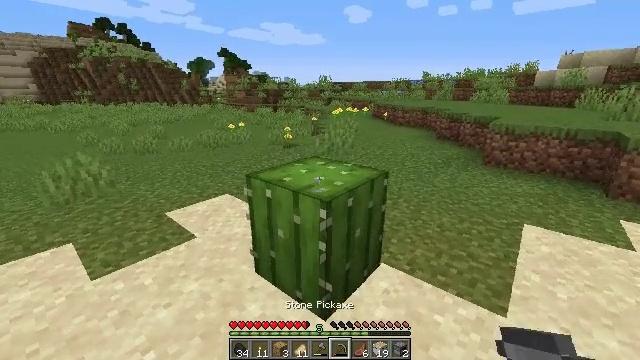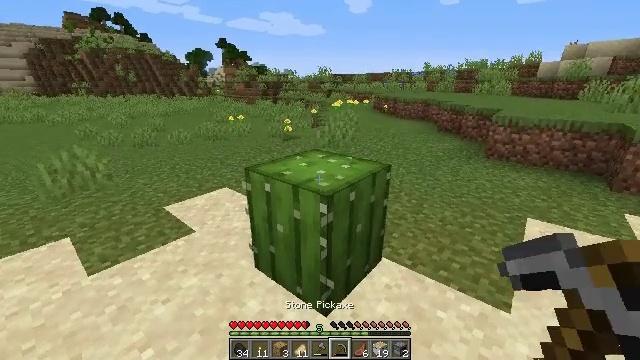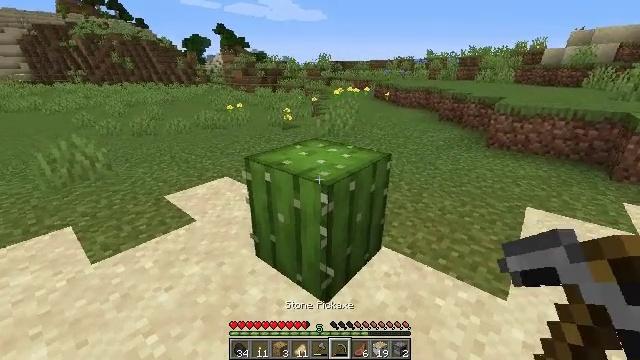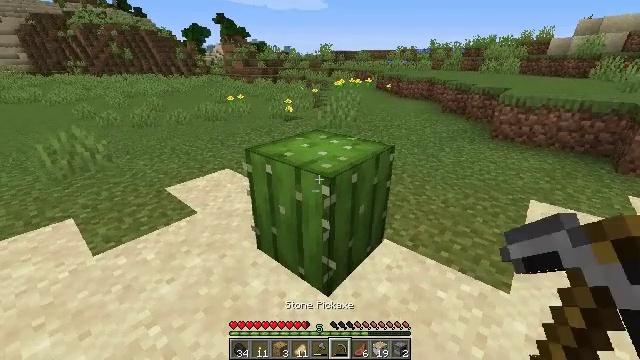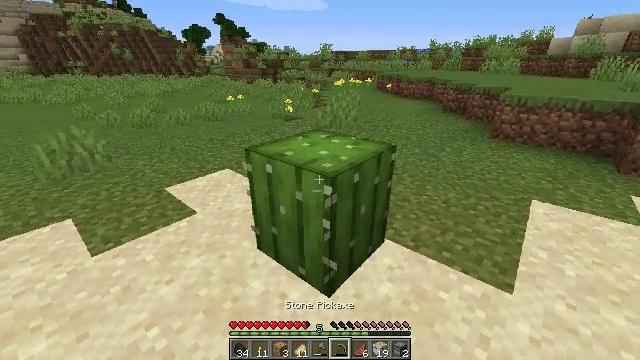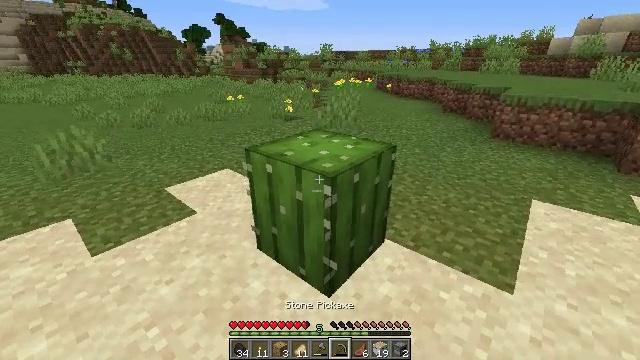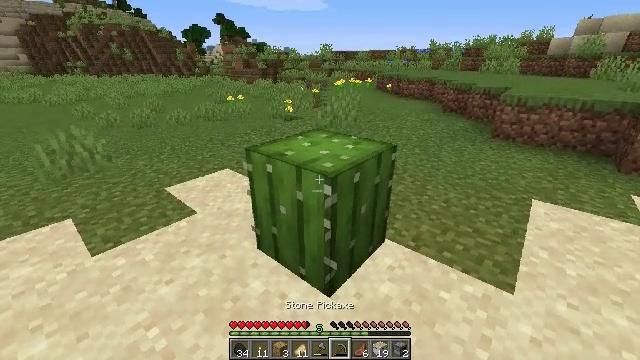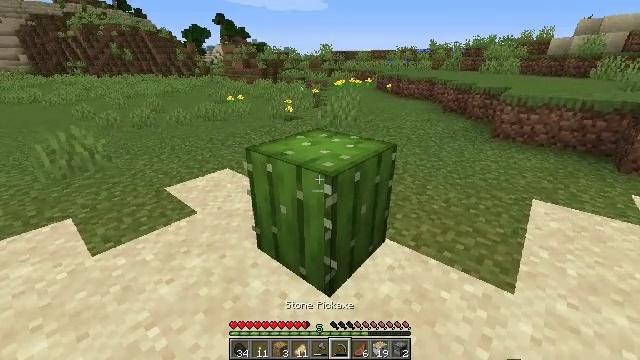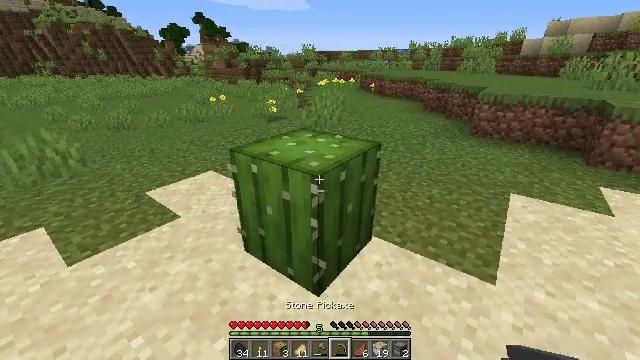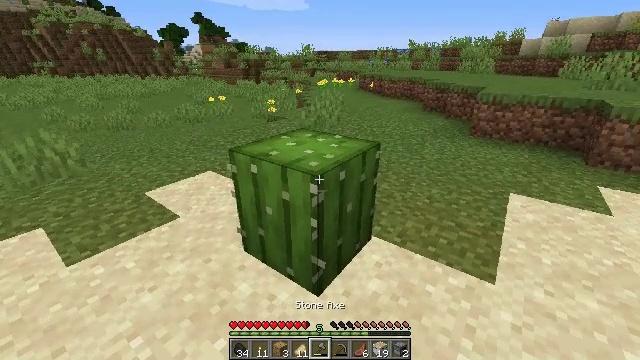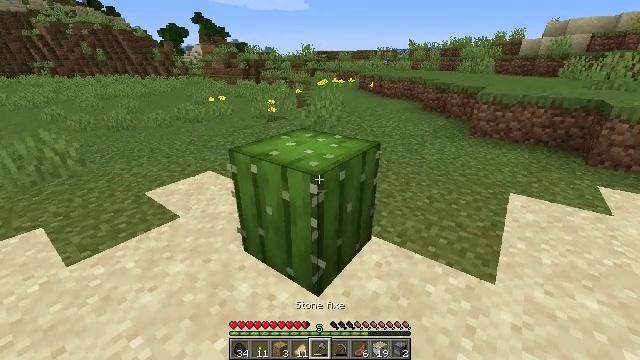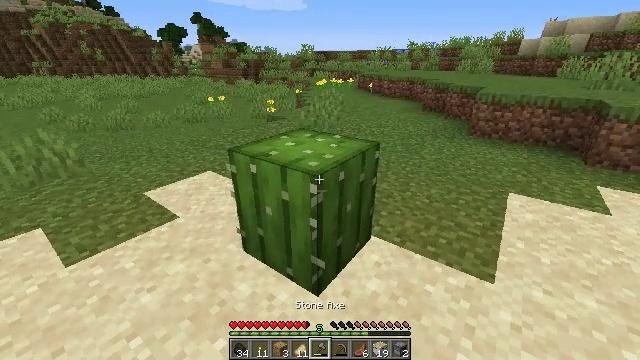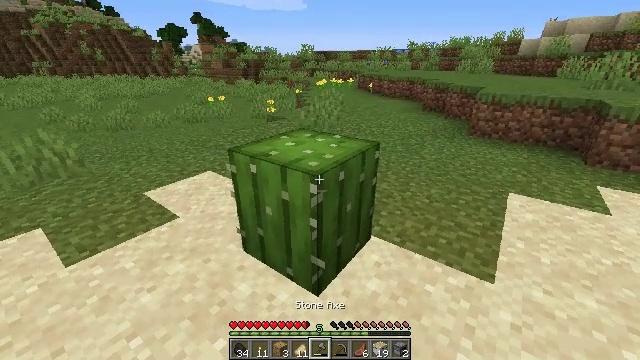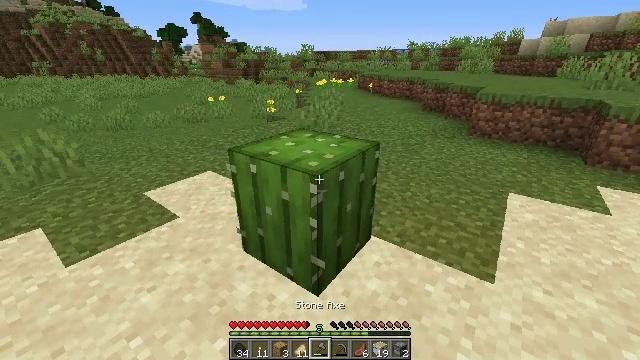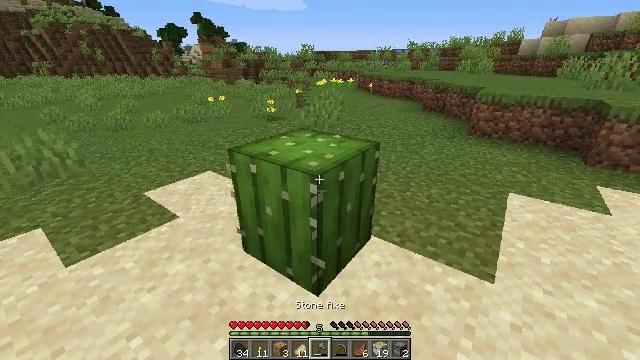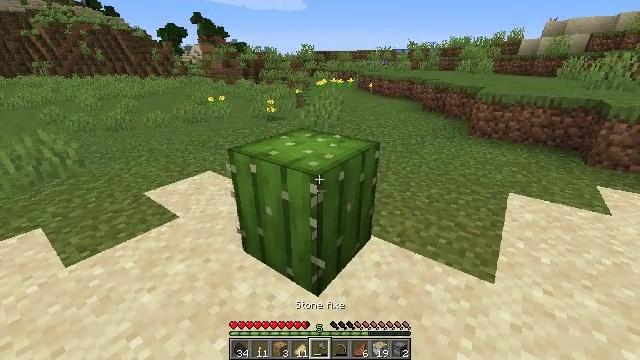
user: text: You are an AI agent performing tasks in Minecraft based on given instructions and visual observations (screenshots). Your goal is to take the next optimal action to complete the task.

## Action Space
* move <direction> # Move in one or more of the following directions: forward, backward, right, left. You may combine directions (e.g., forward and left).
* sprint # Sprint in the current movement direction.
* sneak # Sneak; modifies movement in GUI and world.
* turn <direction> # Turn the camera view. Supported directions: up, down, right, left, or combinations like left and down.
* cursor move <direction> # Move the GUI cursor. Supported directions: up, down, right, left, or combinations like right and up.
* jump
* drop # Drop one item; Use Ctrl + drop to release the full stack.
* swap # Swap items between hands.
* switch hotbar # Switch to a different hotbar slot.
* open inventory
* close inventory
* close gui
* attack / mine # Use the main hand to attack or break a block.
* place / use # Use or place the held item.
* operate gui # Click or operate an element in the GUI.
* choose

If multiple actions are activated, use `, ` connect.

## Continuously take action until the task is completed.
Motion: motion action
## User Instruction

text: Harvest the cactus plant.
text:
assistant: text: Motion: turn down
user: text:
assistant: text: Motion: turn down
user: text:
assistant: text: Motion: turn down
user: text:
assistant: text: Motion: no_op
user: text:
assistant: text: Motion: no_op
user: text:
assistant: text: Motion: no_op
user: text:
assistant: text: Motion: no_op
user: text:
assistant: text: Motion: turn right
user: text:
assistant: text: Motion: no_op
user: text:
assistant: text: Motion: no_op
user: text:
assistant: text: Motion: no_op
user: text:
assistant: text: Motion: no_op
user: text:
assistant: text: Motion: no_op
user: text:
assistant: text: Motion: no_op
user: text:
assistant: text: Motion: no_op
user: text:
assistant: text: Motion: attack / mine
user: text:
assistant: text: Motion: attack / mine
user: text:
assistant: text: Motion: attack / mine
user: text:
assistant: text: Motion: attack / mine
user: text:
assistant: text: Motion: attack / mine
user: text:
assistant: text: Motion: turn left and down, attack / mine
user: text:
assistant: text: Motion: attack / mine
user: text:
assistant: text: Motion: attack / mine
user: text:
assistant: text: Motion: attack / mine
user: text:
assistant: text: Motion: attack / mine
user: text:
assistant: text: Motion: attack / mine
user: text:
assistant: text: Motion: attack / mine
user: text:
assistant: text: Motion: move forward, turn left and down, attack / mine
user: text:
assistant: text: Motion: move forward and move right, turn left and down, attack / mine
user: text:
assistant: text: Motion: move forward and move right, turn left and down, attack / mine